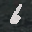
Label: 6